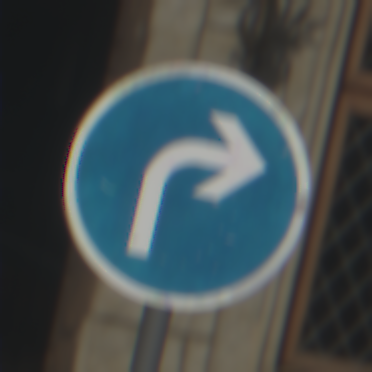
Verkehrszeichen: VorgeschriebeneFahrtrichtungRechts
Umgebung: Outdoor, Urban
Tageszeit: MorningAfternoon
Wetter: PartlyCloudy
Licht: Natural
Jahreszeit: NotSpecified
Kontrast: LowContrast